Field crop: maize
Growth stage: 2
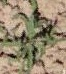
Species: atriplex